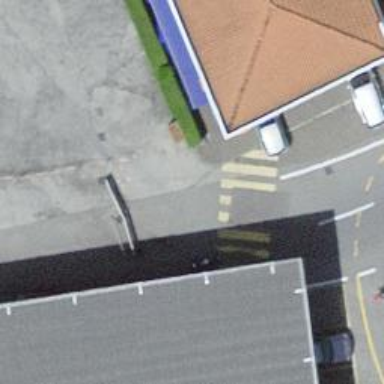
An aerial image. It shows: Zebra crossing on the road.